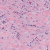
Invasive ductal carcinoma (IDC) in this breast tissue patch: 1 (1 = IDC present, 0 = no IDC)